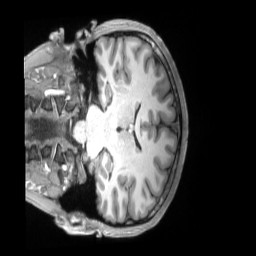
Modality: T1w
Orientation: coronal
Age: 26
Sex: male
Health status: ill
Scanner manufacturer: siemens
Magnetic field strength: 3 T
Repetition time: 2.2 s
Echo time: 0.00157 s